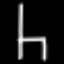
Label: chair